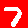
Digit: 7